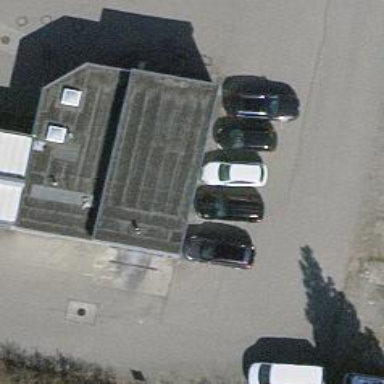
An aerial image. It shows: Building serving as car wash facility.